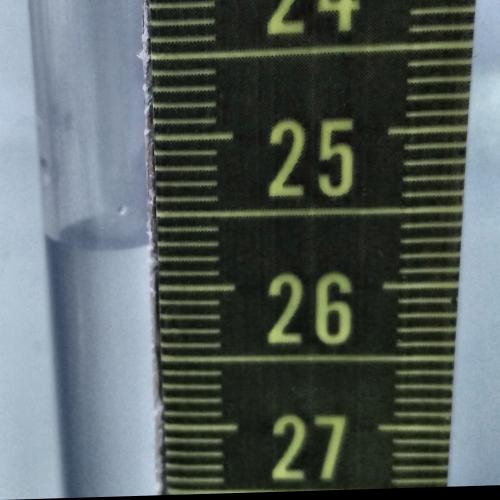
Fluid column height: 25.7 cm